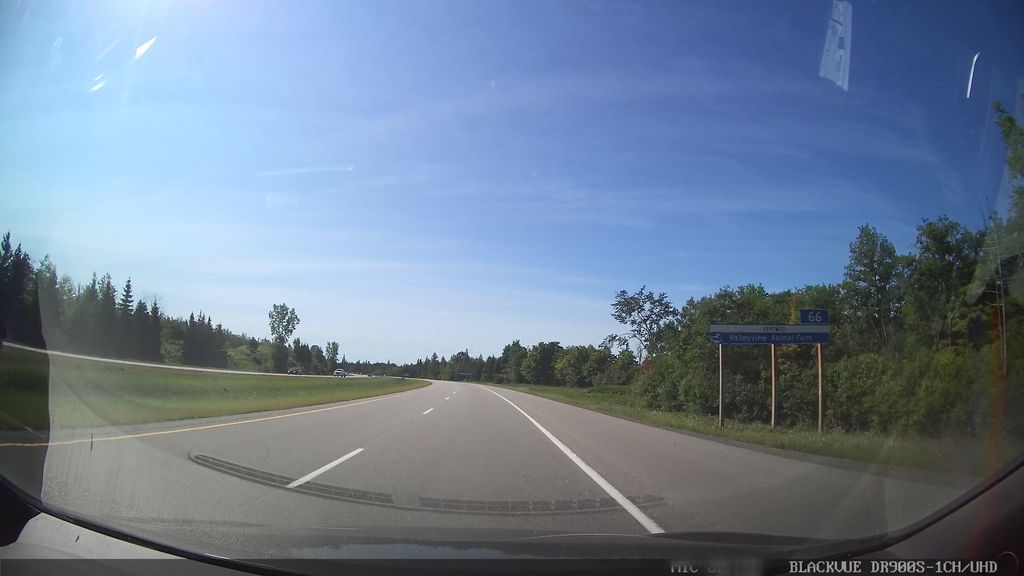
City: ottawa-gatineau